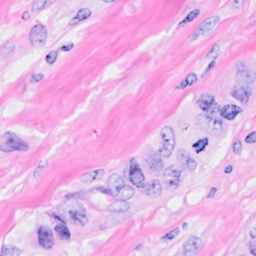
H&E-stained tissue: Breast